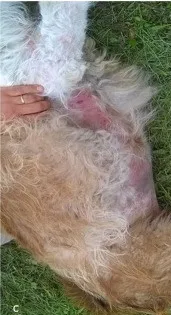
Llamas (case no. 2), skin lesions. Ventral abdomen and axillae: extensive alopecia, moderate to severe erythema and focal hyperpigmentation.
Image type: medical_photograph (skin_photograph)